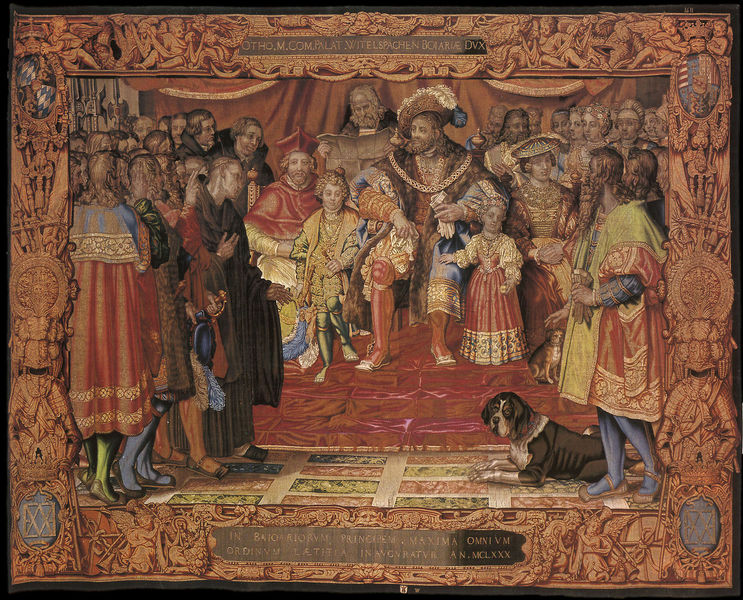
Titel: Otto von Wittelsbach nimmt die Huldigung der bayerischen Stände entgegen (nach Peter Candid)
Künstler: Hans van der Biest
Schlagwörter: blau, feder, gemälde, mann, umhang, frauen, menschen, braun, frau, hut, männer, schwarz, hund, rot, tiere, teppich, bart, federn, rahmen, stehen, bild, vorhang, gold, mantel, stoff, familie, kinder, kette, bischof, kaiser, thron, ramen, bayern, waffen, herrscher, kardinal, schnitzerei, verziert, wappen, otto, mittelalter, priester, mönch, gewebe, hofstaat, retabel, holf, mclxxx